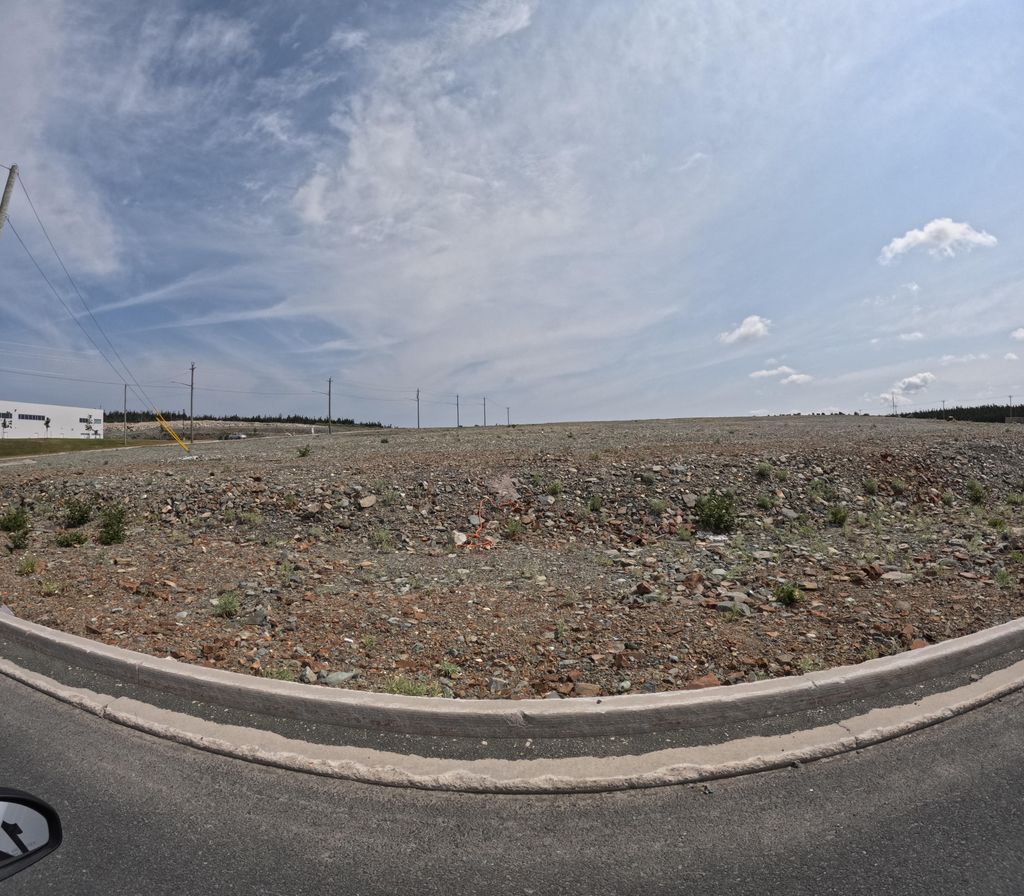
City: st_johns